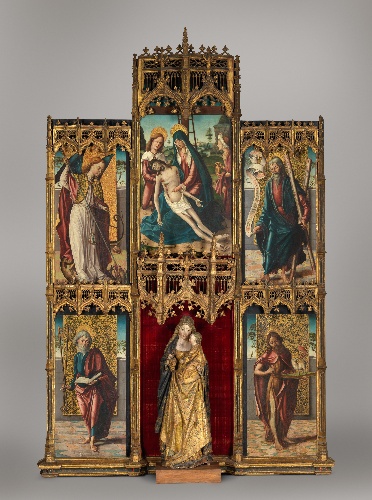
Title: Virgin and Child with the Pietà and Saints
Artist: Spanish (Castilian) Painter
Artist bio: late 15th century
Object type: Painting, retable
Classification: Paintings
Medium: Tempera and gold on wood
Dimensions: (a) 49 1/4 x 24 1/4 in. (125.1 x 61.5 cm); (b) 49 x 24 3/4 in. (124.5 x 62.9 cm); (c) 57 x 29 in. (144.8 x 73.7 cm); (d) 49 x 24 3/4 in. (124.5 x 62.9 cm); (e) 49 x 24 1/2 in. (124.5 x 62.2 cm)
Department: European Paintings
Credit line: Bequest of George Blumenthal, 1941
Accession year: 1941
Repository: Metropolitan Museum of Art, New York, NY
Tags: Madonna and Child|Saints|Angels|Christ|Dragons|Mary Magdalene|Saint John the Baptist|Saint John the Evangelist|Saint Peter|Virgin Mary